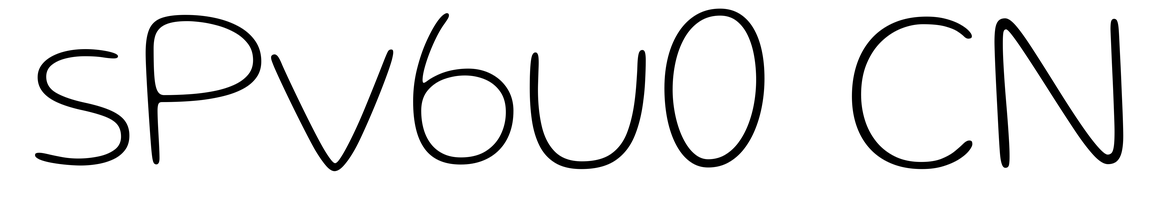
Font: Gluten_Thin